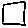
Label: square